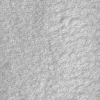
Label: not_dusty